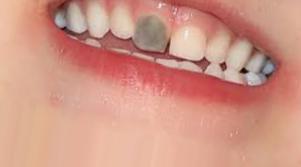
Condition: Tooth Discoloration